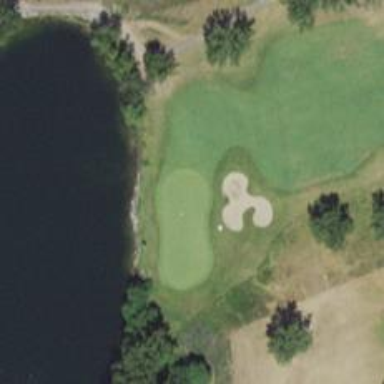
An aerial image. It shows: Golf hole.